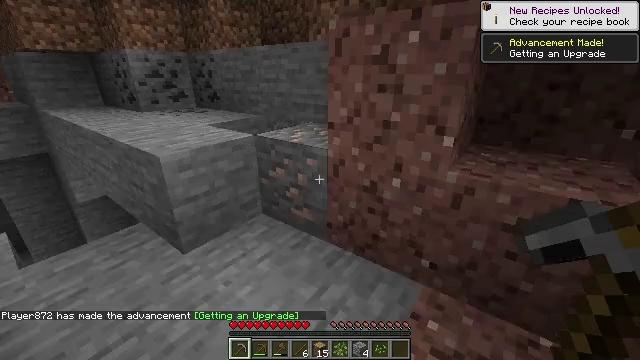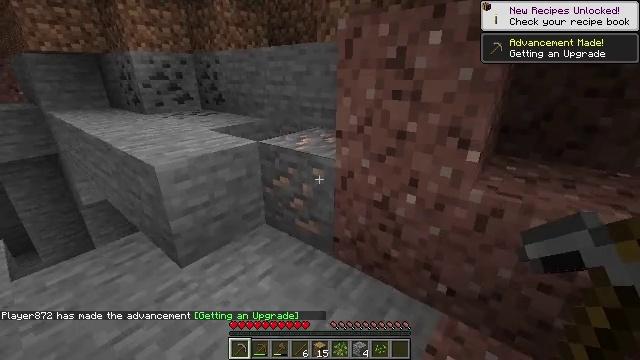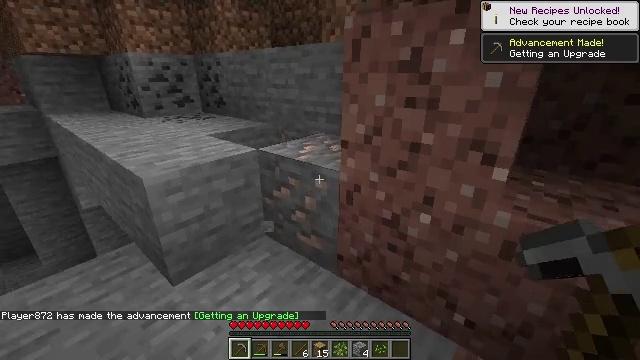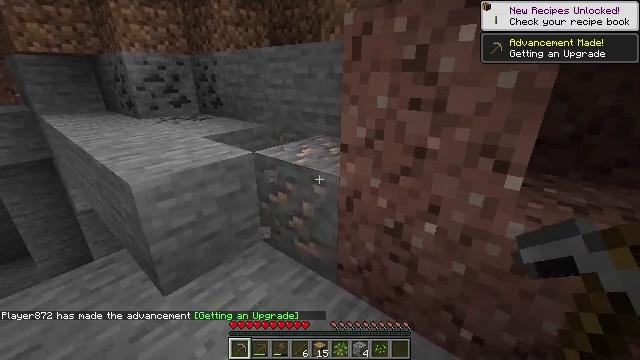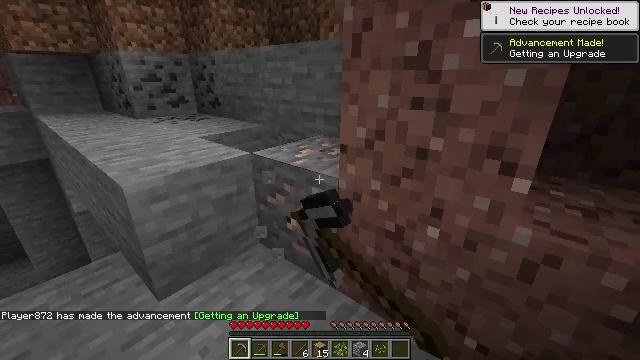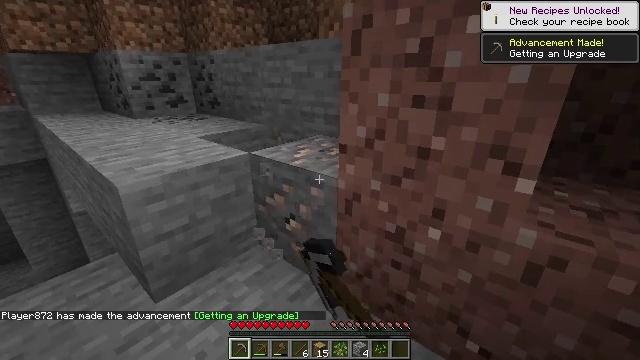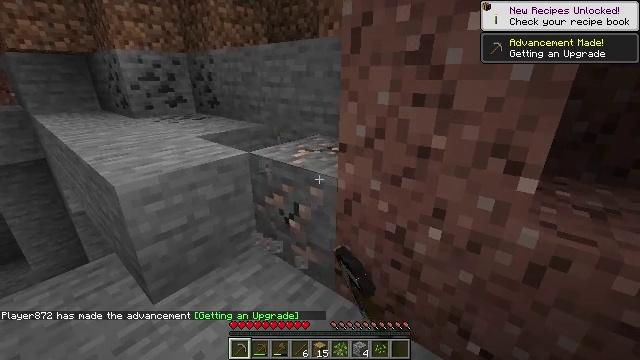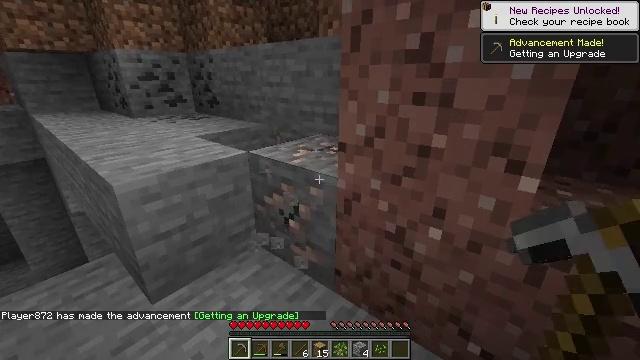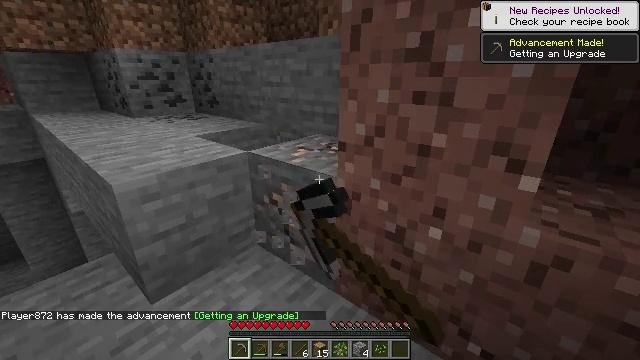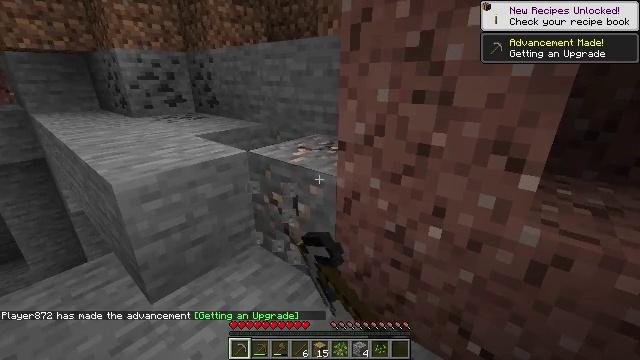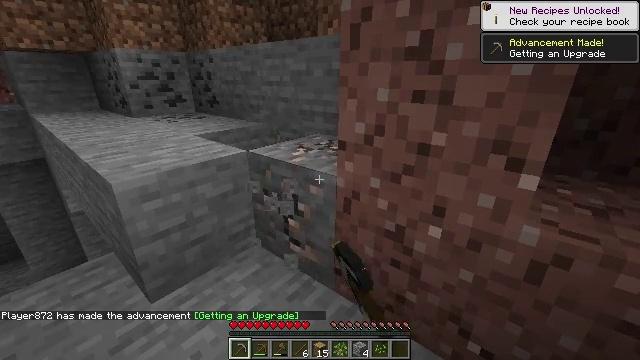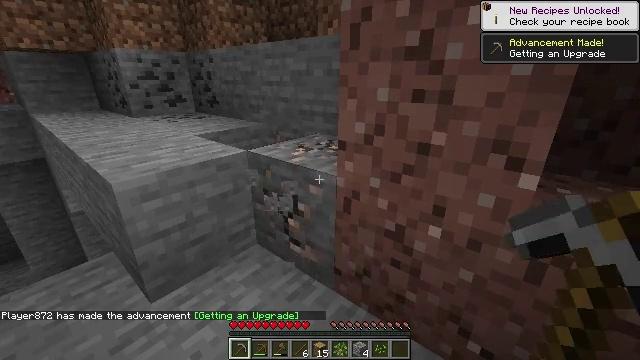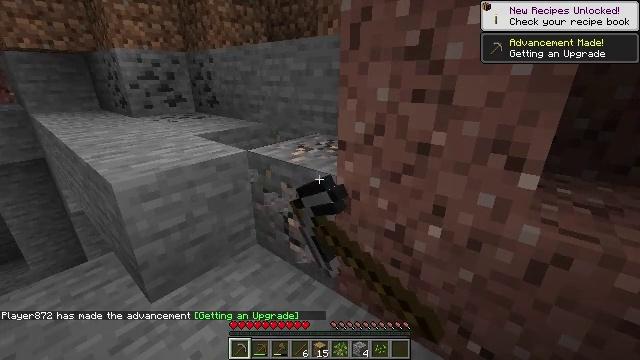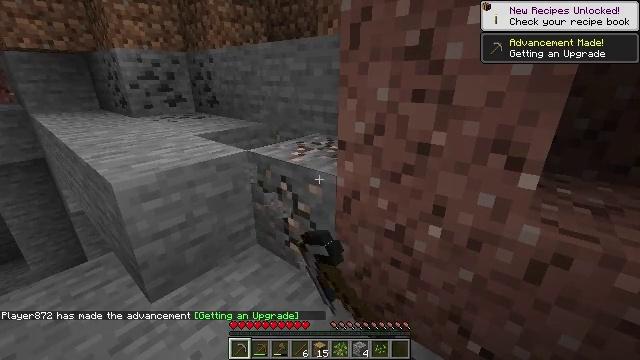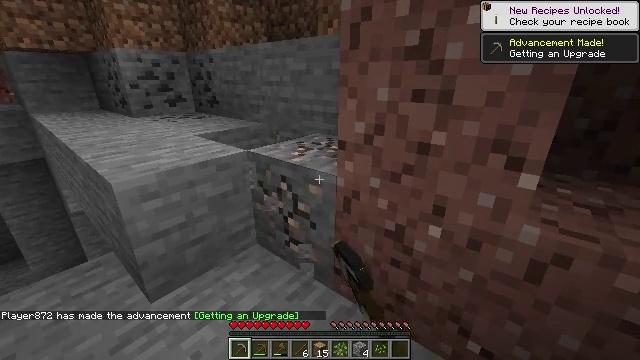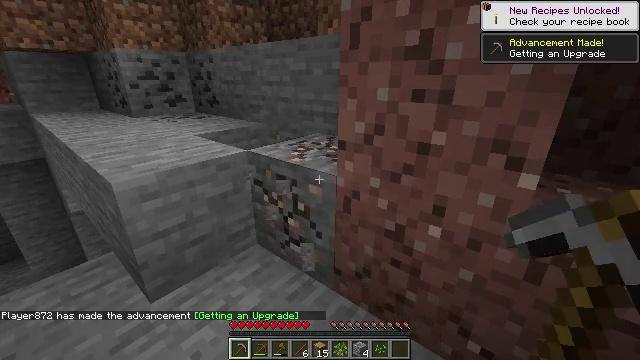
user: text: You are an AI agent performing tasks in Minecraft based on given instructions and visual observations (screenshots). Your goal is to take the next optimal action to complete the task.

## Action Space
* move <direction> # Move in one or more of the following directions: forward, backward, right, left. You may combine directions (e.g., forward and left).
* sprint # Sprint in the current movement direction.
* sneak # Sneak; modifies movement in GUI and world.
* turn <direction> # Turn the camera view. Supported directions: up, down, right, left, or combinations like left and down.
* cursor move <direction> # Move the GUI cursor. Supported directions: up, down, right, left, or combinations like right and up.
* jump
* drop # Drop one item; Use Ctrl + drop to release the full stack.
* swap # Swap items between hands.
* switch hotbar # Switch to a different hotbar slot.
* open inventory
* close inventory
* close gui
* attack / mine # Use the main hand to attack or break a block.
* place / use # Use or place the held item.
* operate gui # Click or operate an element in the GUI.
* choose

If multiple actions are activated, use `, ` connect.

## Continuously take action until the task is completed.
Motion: motion action
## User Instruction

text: Break the granite to collect it.
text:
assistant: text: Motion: move forward, turn left
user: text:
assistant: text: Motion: turn left, attack / mine
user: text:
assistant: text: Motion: attack / mine
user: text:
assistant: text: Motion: attack / mine
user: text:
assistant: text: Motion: attack / mine
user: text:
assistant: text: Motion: attack / mine
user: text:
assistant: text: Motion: attack / mine
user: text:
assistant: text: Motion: attack / mine
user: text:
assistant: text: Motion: attack / mine
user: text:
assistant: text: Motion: attack / mine
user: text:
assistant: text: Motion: attack / mine
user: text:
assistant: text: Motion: attack / mine
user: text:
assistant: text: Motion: attack / mine
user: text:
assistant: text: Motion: attack / mine
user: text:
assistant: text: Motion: attack / mine
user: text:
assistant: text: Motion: attack / mine
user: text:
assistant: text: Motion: attack / mine
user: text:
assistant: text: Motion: attack / mine
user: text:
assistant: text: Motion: attack / mine
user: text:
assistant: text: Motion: attack / mine
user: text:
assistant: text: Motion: attack / mine
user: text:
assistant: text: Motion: attack / mine
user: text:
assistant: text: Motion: turn right, attack / mine
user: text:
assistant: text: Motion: turn right, attack / mine
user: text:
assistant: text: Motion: turn right, attack / mine
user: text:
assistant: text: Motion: turn right, attack / mine
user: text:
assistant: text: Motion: attack / mine
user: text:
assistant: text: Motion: attack / mine
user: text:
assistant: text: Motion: attack / mine
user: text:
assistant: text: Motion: attack / mine